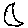
Label: moon